Interaction volume radius: 5 \u00c5
Interaction volume height: 10 \u00c5
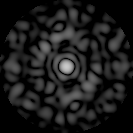
Disorder parameter: 0.8946